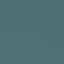
Label: SeaLake